Breast ultrasound image
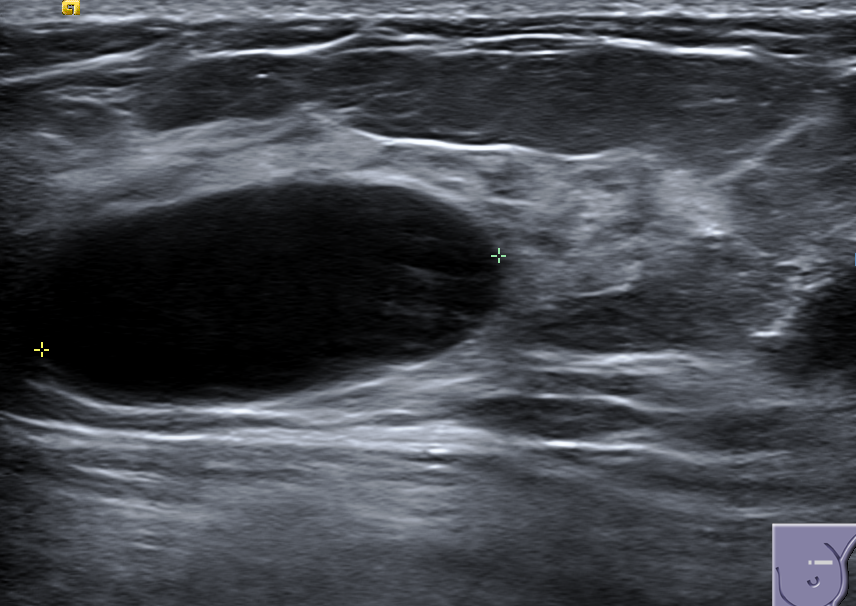
Diagnosis: benign